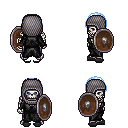
a pixel art fantasy rpg character, male body template, skeleton, gray robe, metal pants, white cyan parted hairstyle, chain hood, gray slippers, shield, four views (front, back, left, right), 2x2 character sprite sheet, small pixel art, hard edges, no anti-aliasing